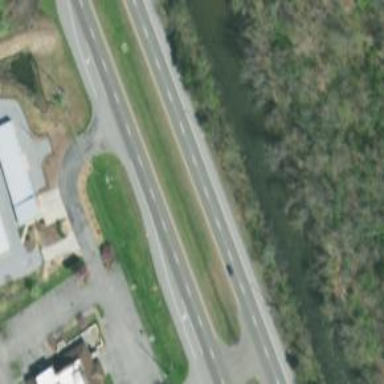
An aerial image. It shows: Asphalt road designated as trunk highway.